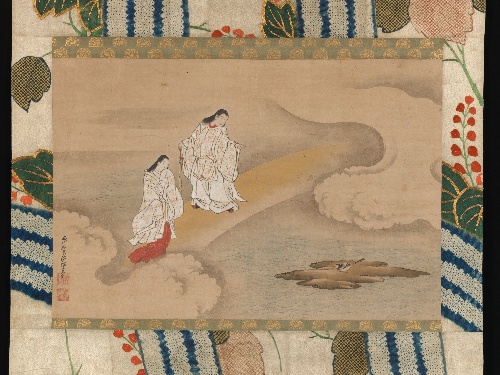
Artist: Nishikawa Sukenobu
Artist bio: Japanese, 1671–1750
Date: 18th century
Object type: Hanging scroll
Classification: Paintings
Medium: Hanging scroll; ink and color on paper
Culture: Japan
Period: Edo period (1615–1868)
Dimensions: Image: 15 1/16 × 22 7/16 in. (38.3 × 57 cm)
Overall with mounting: 49 13/16 × 27 5/16 in. (126.5 × 69.4 cm)
Overall with knobs: 49 13/16 × 29 7/16 in. (126.5 × 74.7 cm)
Department: Asian Art
Credit line: Mary Griggs Burke Collection, Gift of the Mary and Jackson Burke Foundation, 2015
Accession year: 2015
Repository: Metropolitan Museum of Art, New York, NY
Tags: Gods|Goddess